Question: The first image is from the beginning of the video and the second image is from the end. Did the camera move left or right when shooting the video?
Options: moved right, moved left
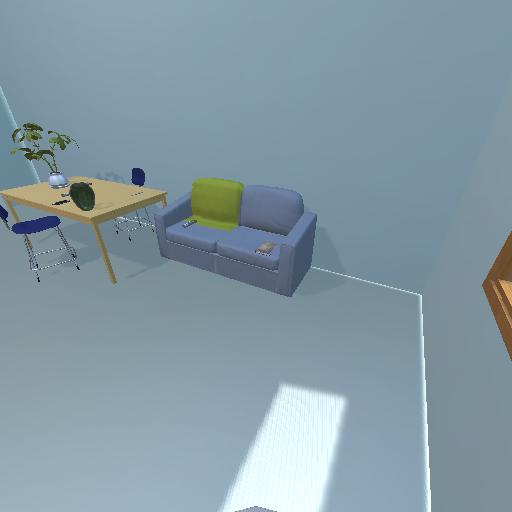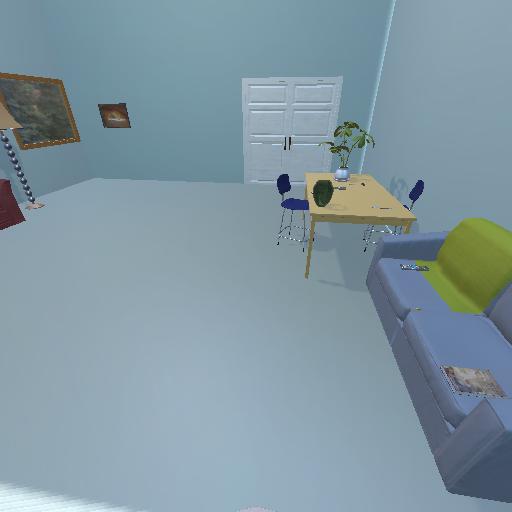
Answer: moved right